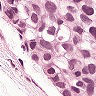
Metastatic tissue present: yes